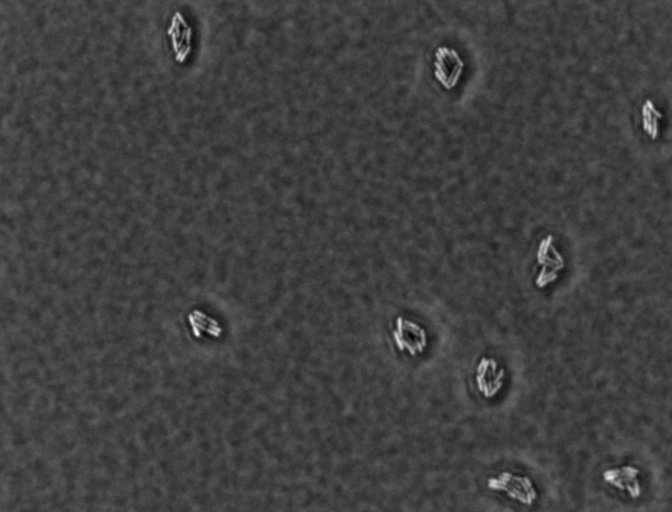
Salmonella enterica Enteritidis